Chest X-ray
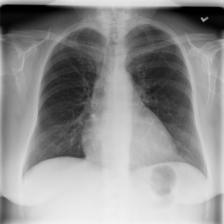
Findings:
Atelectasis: negative
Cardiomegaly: positive
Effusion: positive
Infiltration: negative
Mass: negative
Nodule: negative
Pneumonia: negative
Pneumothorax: negative
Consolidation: negative
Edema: negative
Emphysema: negative
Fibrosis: negative
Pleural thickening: negative
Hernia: negative